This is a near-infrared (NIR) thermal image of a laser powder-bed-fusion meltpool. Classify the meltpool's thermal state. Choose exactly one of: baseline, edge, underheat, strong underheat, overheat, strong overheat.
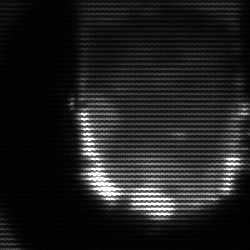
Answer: baseline